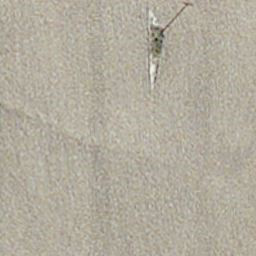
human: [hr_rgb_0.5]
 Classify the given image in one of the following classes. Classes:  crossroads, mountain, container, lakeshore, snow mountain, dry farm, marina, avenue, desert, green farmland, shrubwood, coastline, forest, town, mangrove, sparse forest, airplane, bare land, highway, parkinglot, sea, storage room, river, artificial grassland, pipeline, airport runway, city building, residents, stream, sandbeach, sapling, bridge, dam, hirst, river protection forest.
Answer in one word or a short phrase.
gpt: dry farm